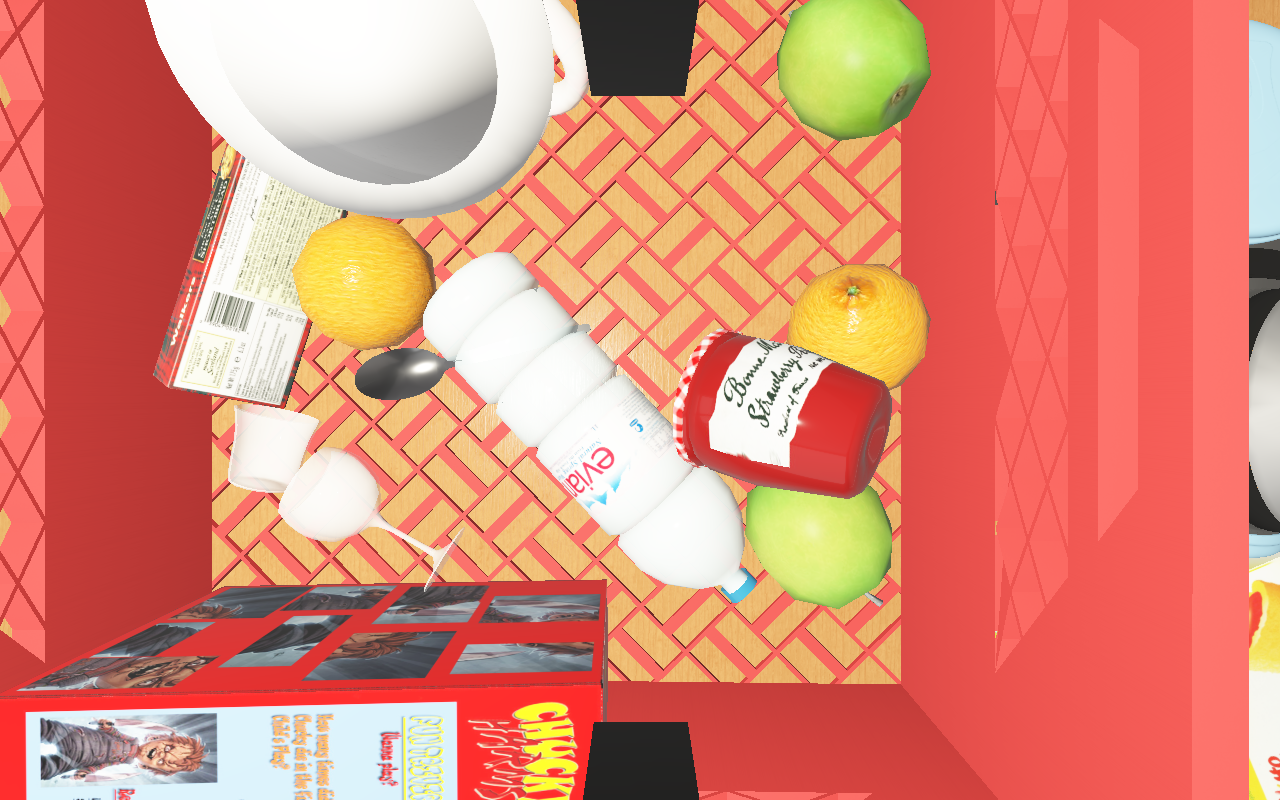
Objects in the scene:
apple
apple
orange
orange
glass
wineglass
honey jar
cereal box